【题型】填空题　【知识点】平面几何　【难度】hard
如图，点$G$是$\triangle ABC$的重心，四边形$AEGD$与$\triangle ABC$面积的比值是$\underline{\quad\quad}$。

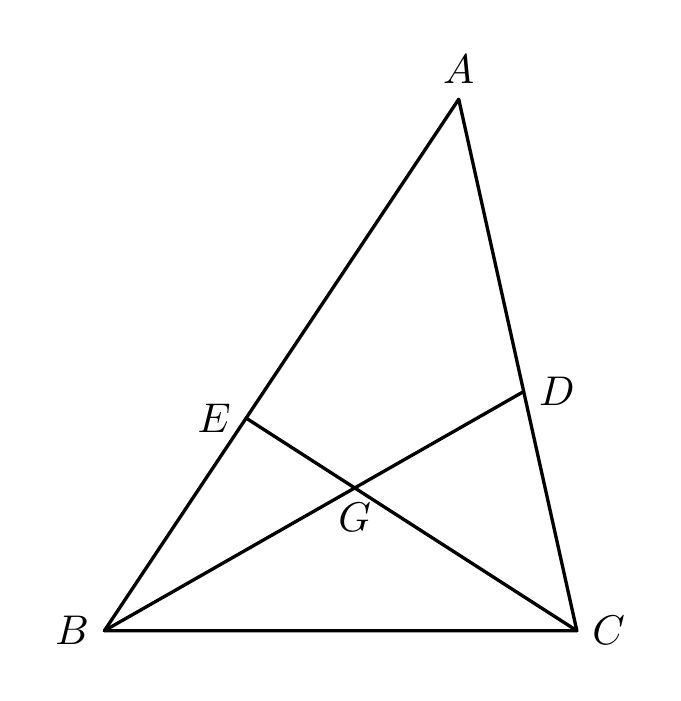
【解答】
【答案】$\dfrac{1}{3}$

【分析】本题主要考查了三角形的重心，相似三角形的判定和性质，三角形中位线定理，熟练掌握三角形的重心，相似三角形的判定和性质，三角形中位线定理是解题的关键。连接$DE$，根据三角形中位线定理可得$DE \parallel BC$，$DE = \dfrac{1}{2}BC$，$S_{\triangle ABD} = \dfrac{1}{2}S_{\triangle ABC}$，$S_{\triangle BDE} = \dfrac{1}{2}S_{\triangle ABD}$，从而得到$\triangle ADE \backsim \triangle ACB$，进而得到$\dfrac{DG}{BG} = \dfrac{EG}{CG} = \dfrac{DE}{BC} = \dfrac{1}{2}$，$\dfrac{S_{\triangle ADE}}{S_{\triangle ABC}} = \left(\dfrac{DE}{BC}\right)^2 = \left(\dfrac{1}{2}\right)^2 = \dfrac{1}{4}$，继而得到$S_{\triangle DEG} = \dfrac{1}{3}S_{\triangle BDE}$，$S_{\triangle ADE} = \dfrac{1}{4}S_{\triangle ABC}$，可得$S_{\triangle DEG} = \dfrac{1}{6}S_{\triangle ABD} = \dfrac{1}{12}S_{\triangle ABC}$，再由$S_{\text{四边形}AEGD} = S_{\triangle ADE} + S_{\triangle DEG}$，即可。

【详解】解：如图，连接$DE$，

$\because$ 点$G$是$\triangle ABC$的重心，
$\therefore$ 点$D$，$E$分别为$AC$，$AB$的中点，
$\therefore DE \parallel BC$，$DE = \dfrac{1}{2}BC$，$S_{\triangle ABD} = \dfrac{1}{2}S_{\triangle ABC}$，$S_{\triangle BDE} = \dfrac{1}{2}S_{\triangle ABD}$，
$\therefore \triangle ADE \backsim \triangle ACB$，$\dfrac{DG}{BG} = \dfrac{EG}{CG} = \dfrac{DE}{BC} = \dfrac{1}{2}$，
$\therefore \dfrac{DG}{BD} = \dfrac{EG}{CE} = \dfrac{1}{3}$，$\dfrac{S_{\triangle ADE}}{S_{\triangle ABC}} = \left(\dfrac{DE}{BC}\right)^2 = \left(\dfrac{1}{2}\right)^2 = \dfrac{1}{4}$，
$\therefore S_{\triangle DEG} = \dfrac{1}{3}S_{\triangle BDE}$，$S_{\triangle ADE} = \dfrac{1}{4}S_{\triangle ABC}$，
$\therefore S_{\triangle DEG} = \dfrac{1}{3} \times \dfrac{1}{2}S_{\triangle ABD} = \dfrac{1}{6}S_{\triangle ABD}$，
$\therefore S_{\triangle DEG} = \dfrac{1}{6} \times \dfrac{1}{2}S_{\triangle ABC} = \dfrac{1}{12}S_{\triangle ABC}$，

$\therefore S_{\text{四边形}AEGD} = S_{\triangle ADE} + S_{\triangle DEG} = \dfrac{1}{4}S_{\triangle ABC} + \dfrac{1}{12}S_{\triangle ABC} = \dfrac{1}{3}S_{\triangle ABC}$，

即四边形$AEGD$与$\triangle ABC$面积的比值是$\dfrac{1}{3}$。

故答案为：$\dfrac{1}{3}$。
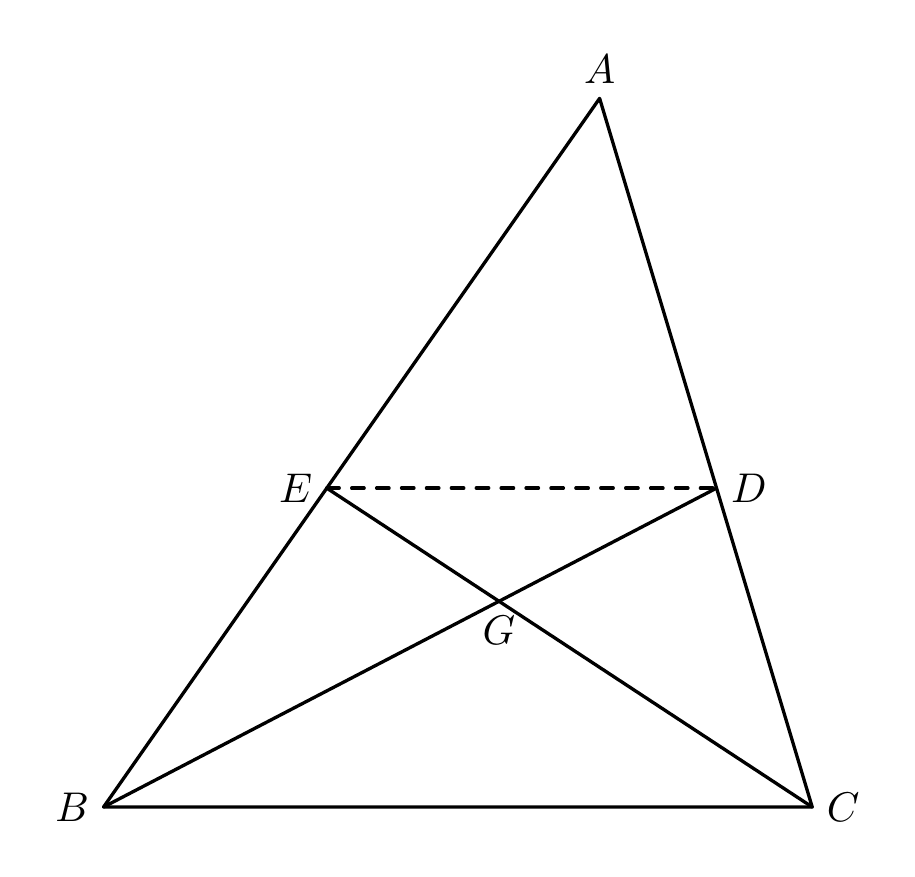